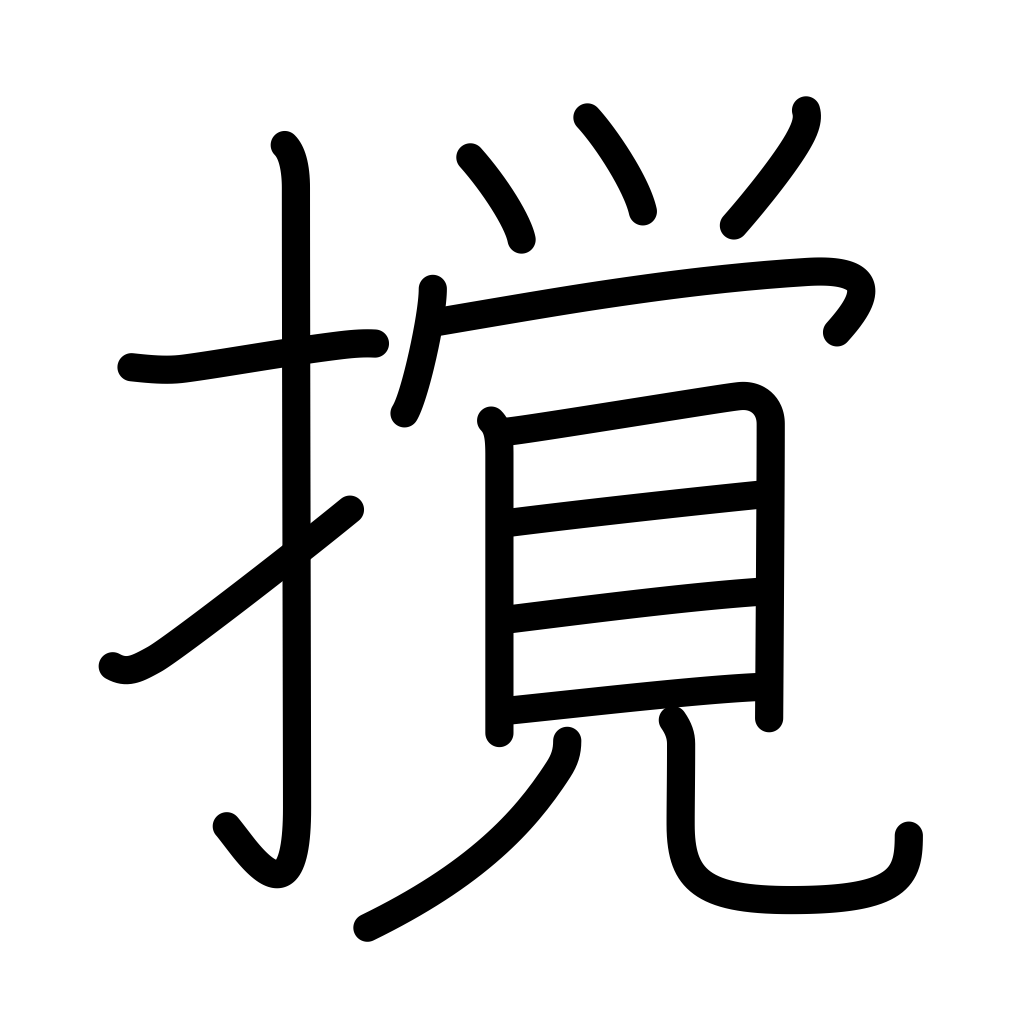
Meaning: disturb, throw into confusion